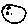
Label: moon